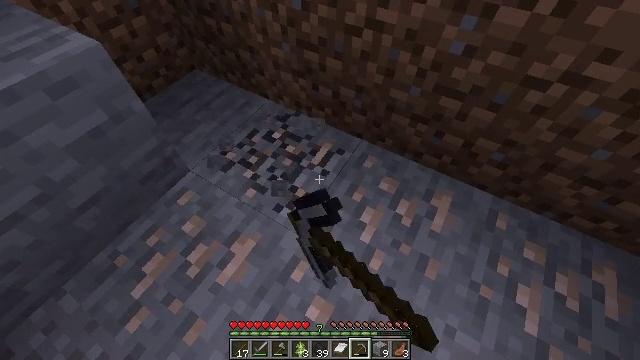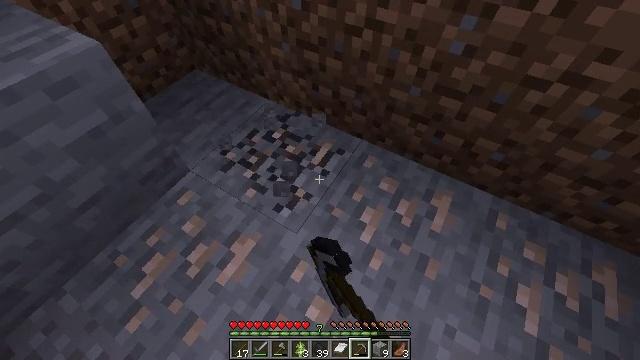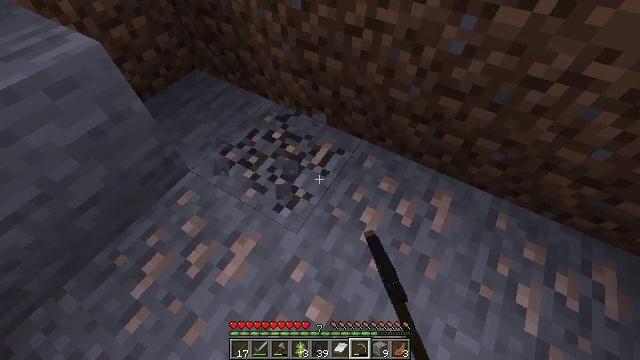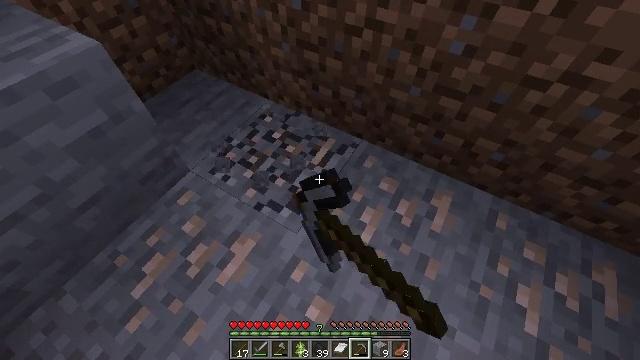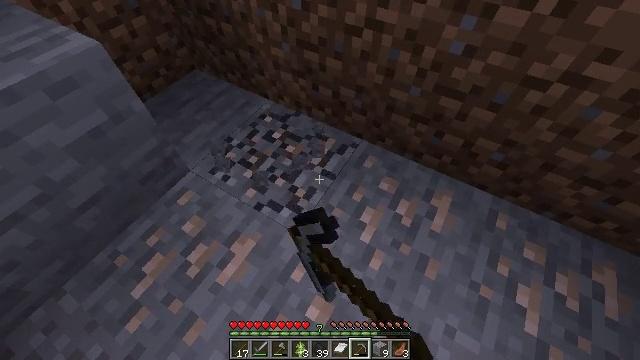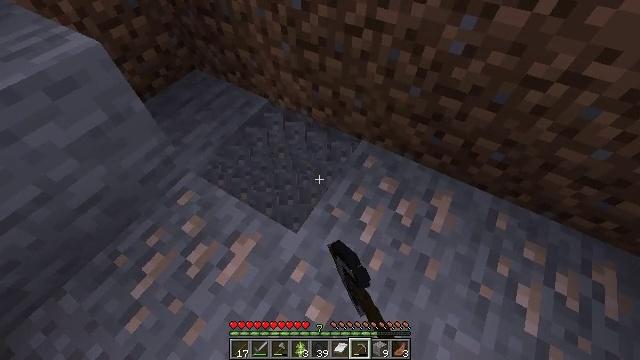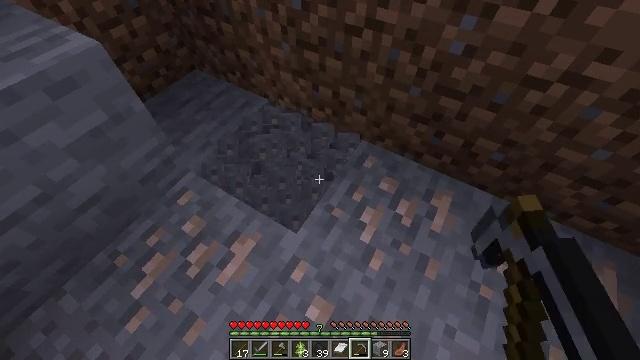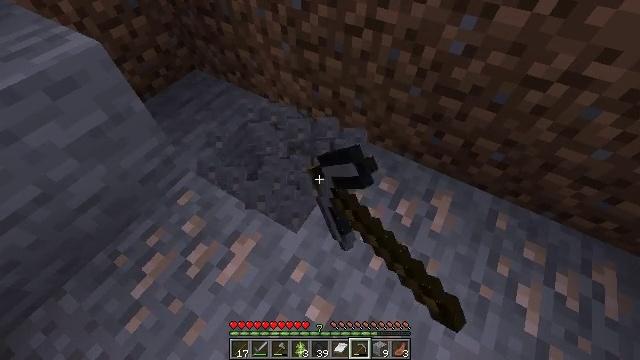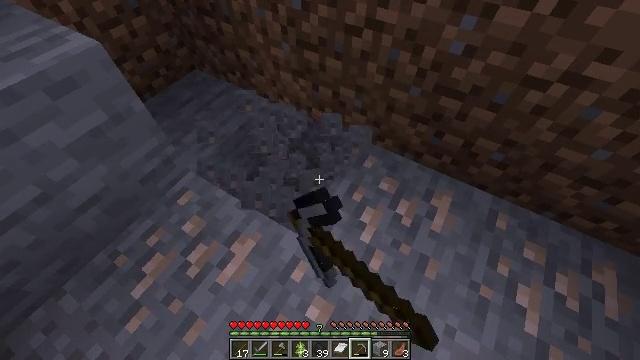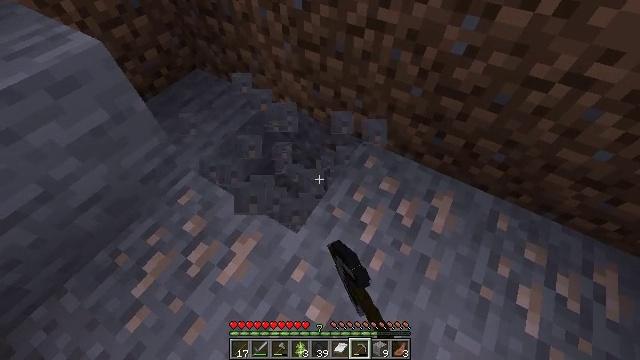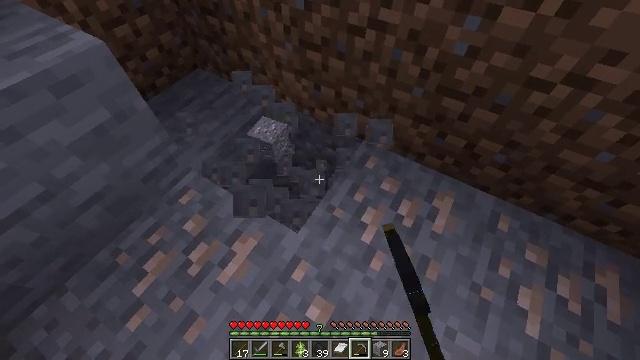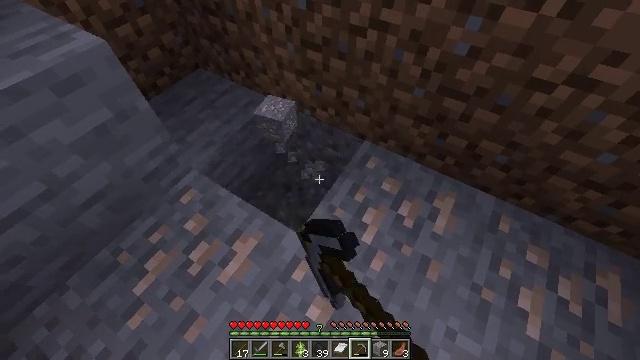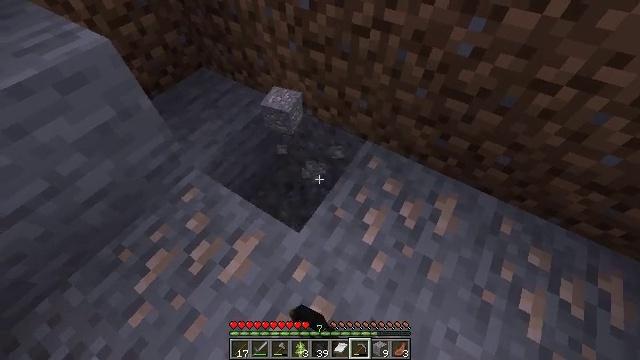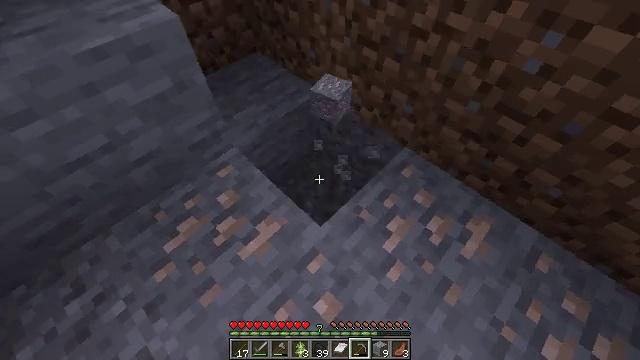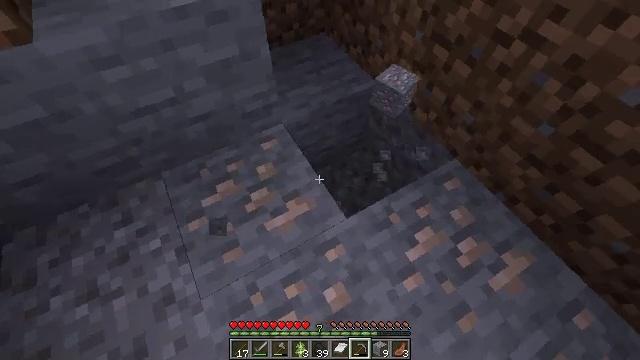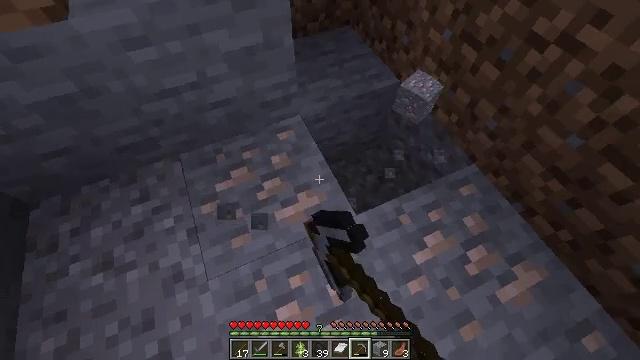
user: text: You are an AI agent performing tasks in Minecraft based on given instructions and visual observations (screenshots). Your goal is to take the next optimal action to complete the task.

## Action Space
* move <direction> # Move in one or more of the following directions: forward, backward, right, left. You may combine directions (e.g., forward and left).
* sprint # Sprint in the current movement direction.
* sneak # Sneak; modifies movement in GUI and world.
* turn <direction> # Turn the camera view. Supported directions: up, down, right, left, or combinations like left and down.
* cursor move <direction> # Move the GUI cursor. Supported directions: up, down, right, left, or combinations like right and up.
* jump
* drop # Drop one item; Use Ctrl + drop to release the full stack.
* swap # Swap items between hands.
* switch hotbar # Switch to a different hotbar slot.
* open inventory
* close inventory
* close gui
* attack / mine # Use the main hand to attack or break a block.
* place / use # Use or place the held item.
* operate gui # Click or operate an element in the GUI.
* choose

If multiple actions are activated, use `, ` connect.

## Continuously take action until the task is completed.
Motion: motion action
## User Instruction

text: Mine the iron ore underground.
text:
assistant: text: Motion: attack / mine
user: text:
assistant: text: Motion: attack / mine
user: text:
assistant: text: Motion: attack / mine
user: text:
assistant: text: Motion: attack / mine
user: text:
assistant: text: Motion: attack / mine
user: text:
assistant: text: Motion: attack / mine
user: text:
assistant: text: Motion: attack / mine
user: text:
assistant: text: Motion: attack / mine
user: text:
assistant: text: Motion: attack / mine
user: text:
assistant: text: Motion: attack / mine
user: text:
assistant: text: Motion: attack / mine
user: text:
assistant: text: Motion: attack / mine
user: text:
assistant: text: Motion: turn left, attack / mine
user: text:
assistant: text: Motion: turn left and down, attack / mine
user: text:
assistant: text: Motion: turn left and down, attack / mine
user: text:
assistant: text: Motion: turn left and down, attack / mine
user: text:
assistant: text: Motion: turn left, attack / mine
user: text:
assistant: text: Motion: attack / mine
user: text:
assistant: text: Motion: attack / mine
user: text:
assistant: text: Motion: attack / mine
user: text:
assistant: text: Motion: attack / mine
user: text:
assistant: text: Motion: attack / mine
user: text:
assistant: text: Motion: attack / mine
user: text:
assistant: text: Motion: attack / mine
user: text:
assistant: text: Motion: attack / mine
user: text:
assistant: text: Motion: attack / mine
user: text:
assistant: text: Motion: attack / mine
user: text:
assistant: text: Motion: attack / mine
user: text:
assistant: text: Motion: attack / mine
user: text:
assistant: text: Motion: attack / mine